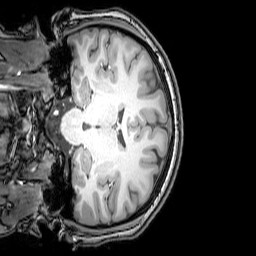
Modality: T1w
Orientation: coronal
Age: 20
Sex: female
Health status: healthy
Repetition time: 0.081 s
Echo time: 0.037 s